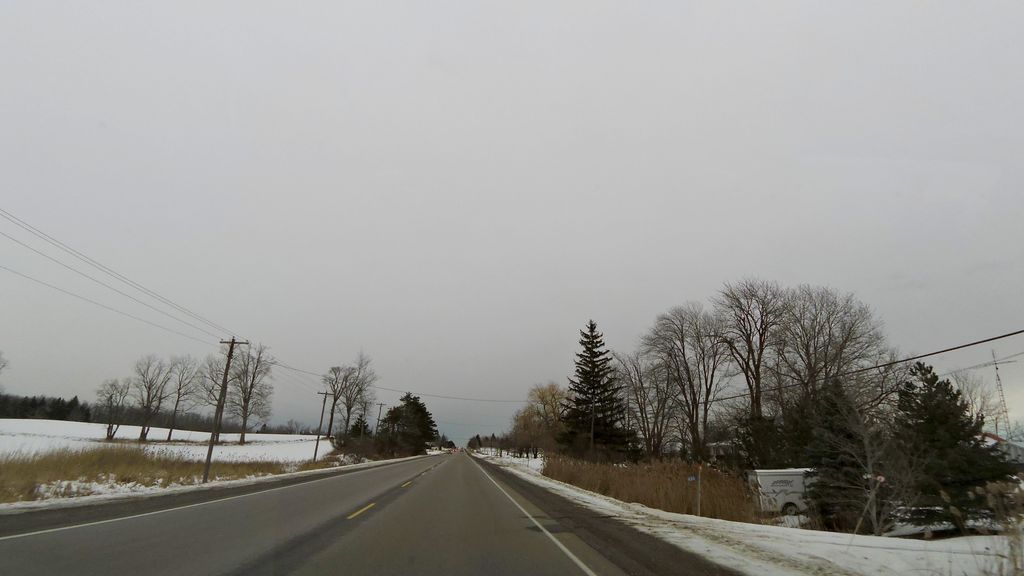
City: hamilton